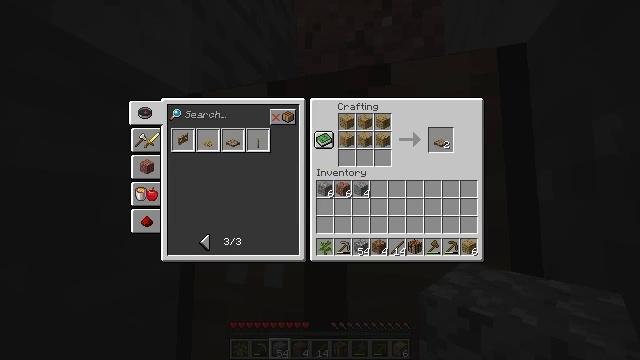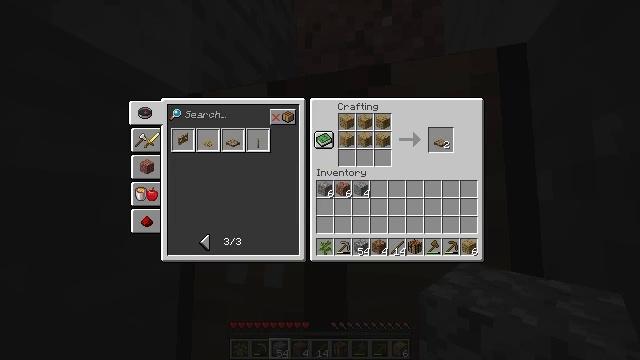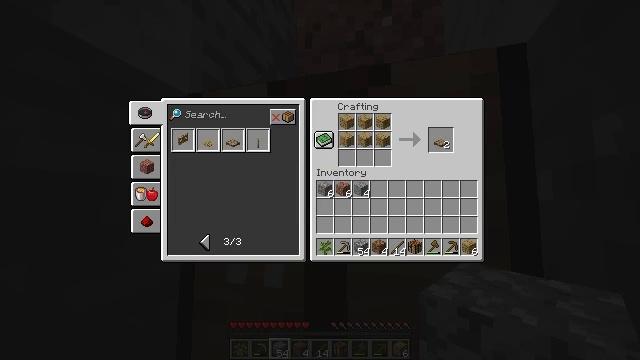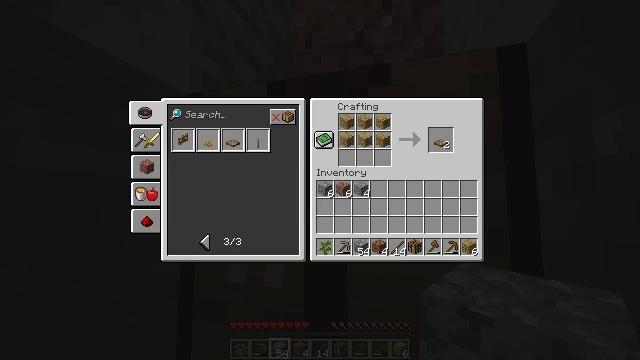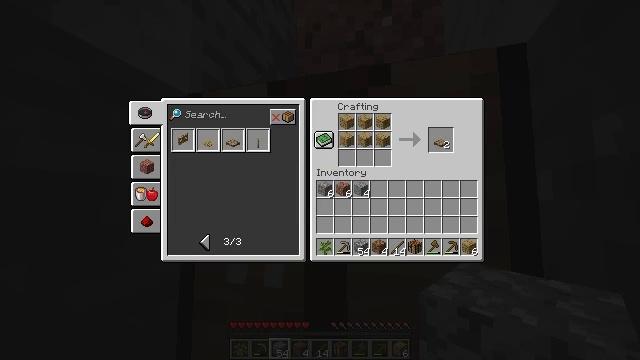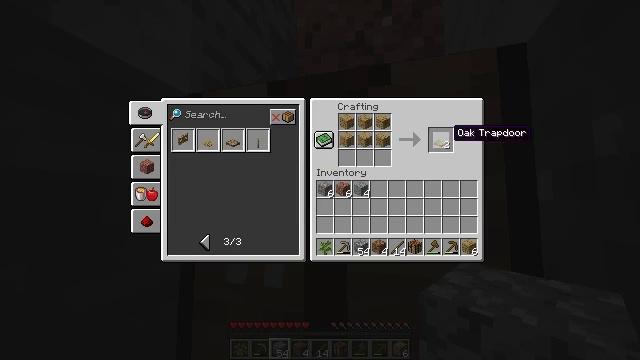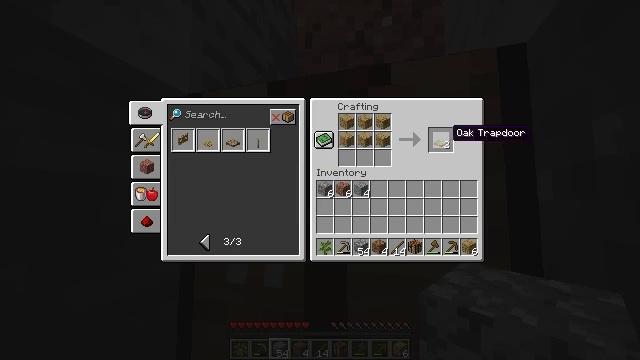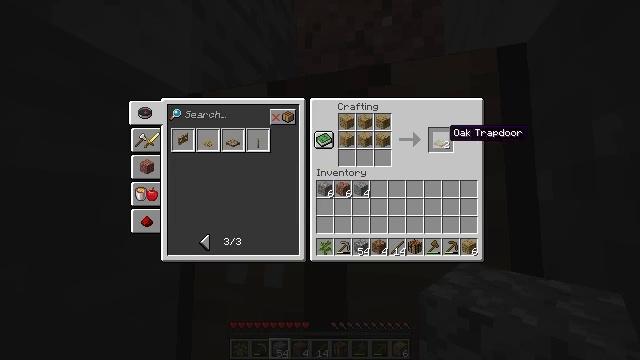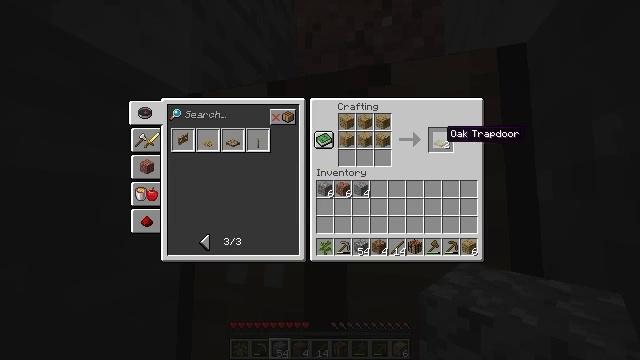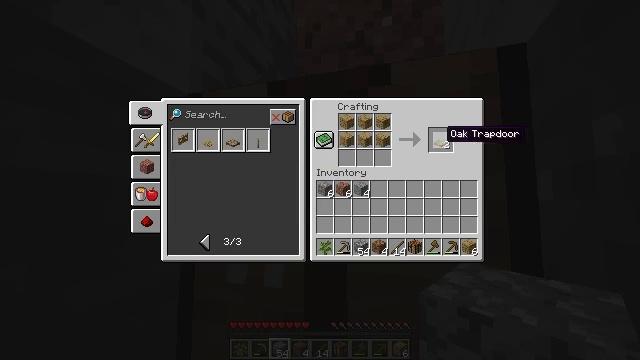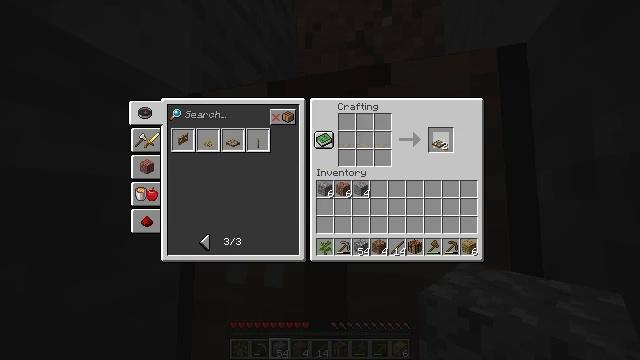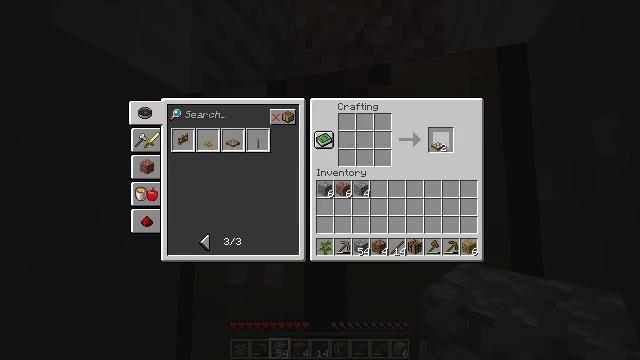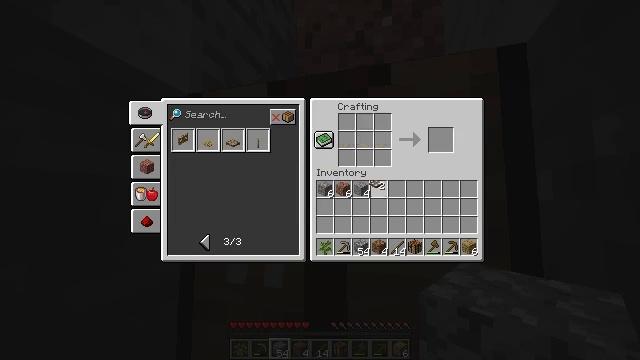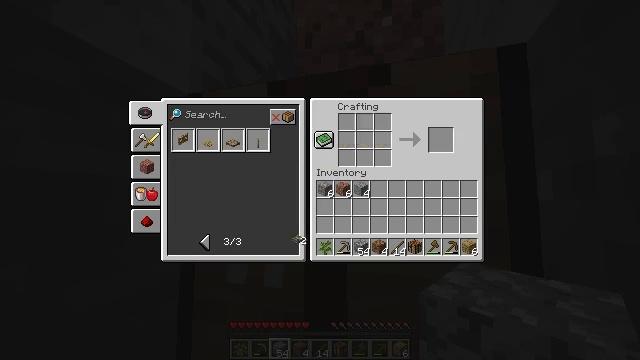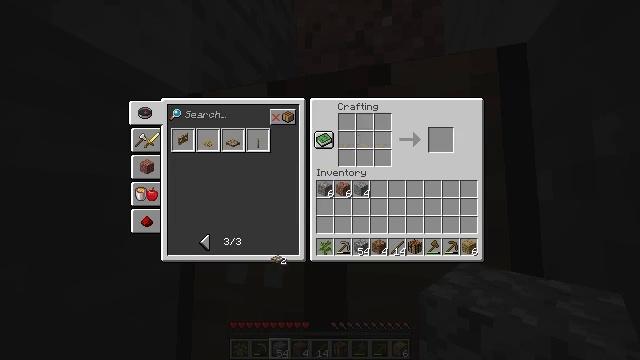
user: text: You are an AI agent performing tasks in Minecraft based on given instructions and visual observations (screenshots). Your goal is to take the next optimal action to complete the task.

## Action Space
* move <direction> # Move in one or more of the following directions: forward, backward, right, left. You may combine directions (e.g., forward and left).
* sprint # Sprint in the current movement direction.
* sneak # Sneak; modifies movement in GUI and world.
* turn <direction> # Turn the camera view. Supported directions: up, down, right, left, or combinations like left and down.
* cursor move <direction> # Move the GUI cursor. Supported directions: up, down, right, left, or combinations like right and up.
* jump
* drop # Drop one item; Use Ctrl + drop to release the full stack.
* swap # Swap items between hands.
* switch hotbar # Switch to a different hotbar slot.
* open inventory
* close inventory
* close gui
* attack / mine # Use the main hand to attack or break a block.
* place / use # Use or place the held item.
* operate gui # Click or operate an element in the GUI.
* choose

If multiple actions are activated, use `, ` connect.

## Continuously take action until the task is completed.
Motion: motion action
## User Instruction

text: Open a crafting table to craft an oak trapdoor.
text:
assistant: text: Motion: cursor move left
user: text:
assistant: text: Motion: cursor move left
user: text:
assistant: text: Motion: cursor move left
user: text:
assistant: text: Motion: cursor move left
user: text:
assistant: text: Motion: cursor move left
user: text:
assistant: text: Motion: no_op
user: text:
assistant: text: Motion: no_op
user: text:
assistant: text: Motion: no_op
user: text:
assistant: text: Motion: no_op
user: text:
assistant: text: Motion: operate gui
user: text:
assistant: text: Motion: operate gui
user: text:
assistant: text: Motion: cursor move left and down
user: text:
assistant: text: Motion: cursor move left and down
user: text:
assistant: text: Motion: cursor move left and down
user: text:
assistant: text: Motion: no_op